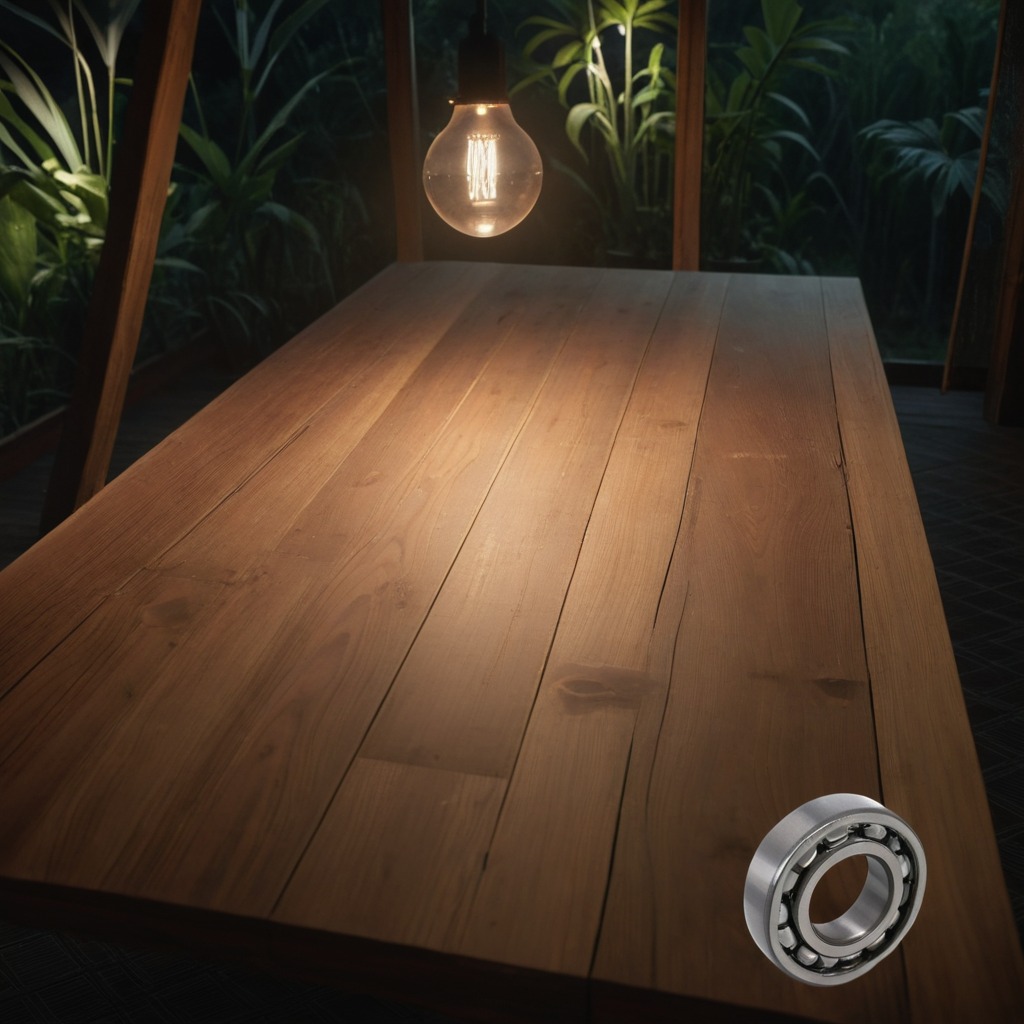
A metal ball bearing is lying on a wooden table inside a jungle field workshop tent at night.